Aerial crown-view tile of a tropical tree (Barro Colorado Island, Panama), acquired 20240813:
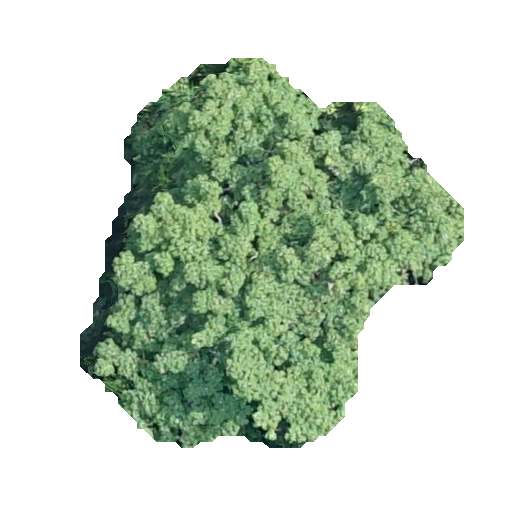
Species: Ceiba pentandra
GBIF accepted scientific name: Ceiba pentandra
Crown area: 151.014 m²